A time-domain waveform of one vibration snapshot from a rolling-element bearing is shown. Determine the bearing's health state. Answer with exactly one of: normal, inner_race, outer_race, ball.
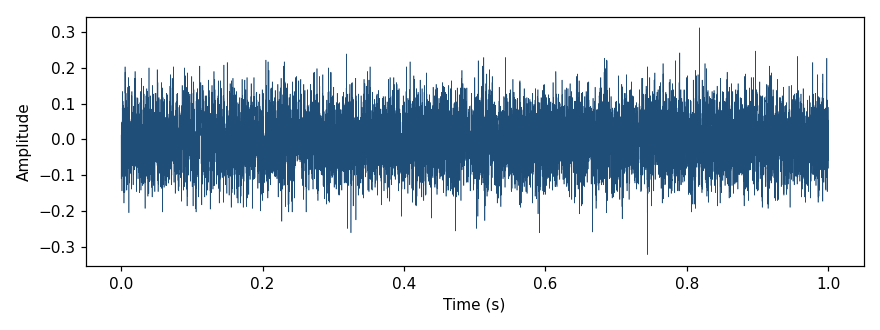
Answer: normal